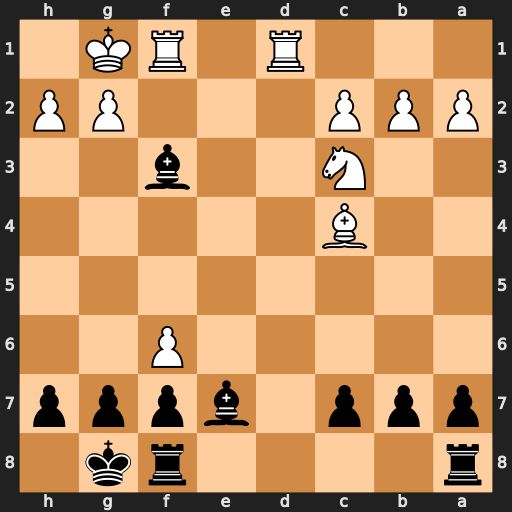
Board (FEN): r4rk1/ppp1bppp/5P2/8/2B5/2N2b2/PPP3PP/3R1RK1
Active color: b
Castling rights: -
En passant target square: -
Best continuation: Bc5+ Kh1 Bxd1